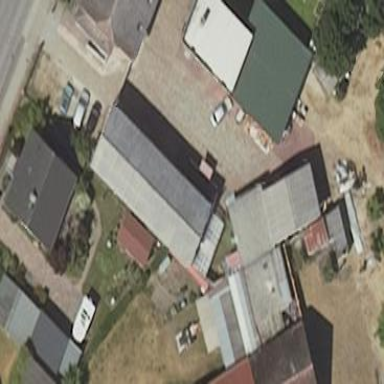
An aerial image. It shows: Shed building with gabled roof.